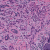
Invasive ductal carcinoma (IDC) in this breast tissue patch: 0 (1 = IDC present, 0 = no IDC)